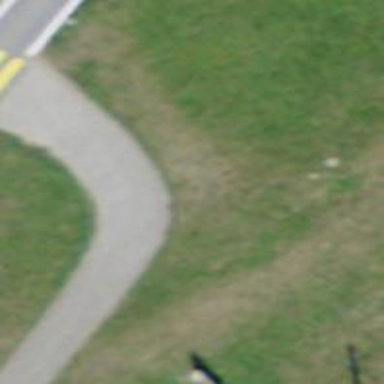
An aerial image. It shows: Paved track with Grade 1 surface.